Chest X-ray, PA view. Patient: 60 years old, sex M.
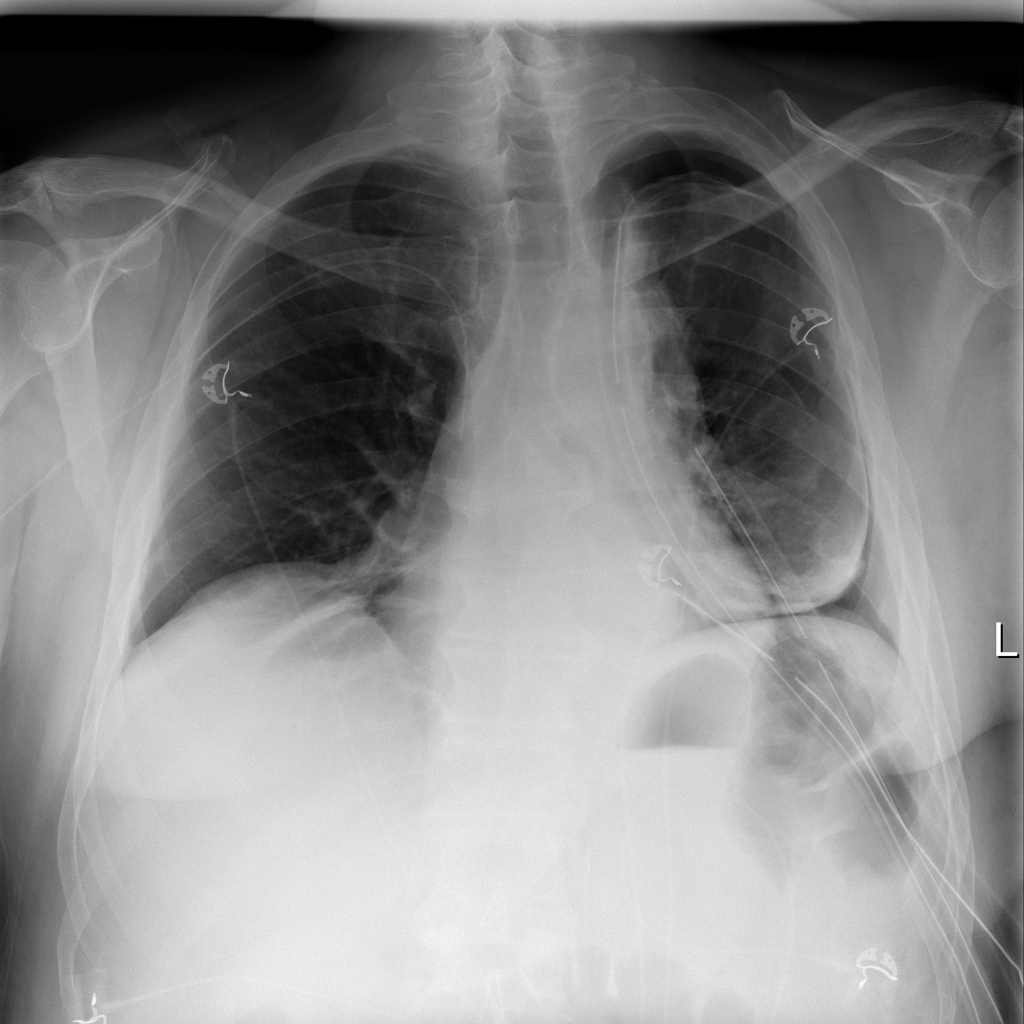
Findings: Atelectasis, Infiltration, Pneumothorax